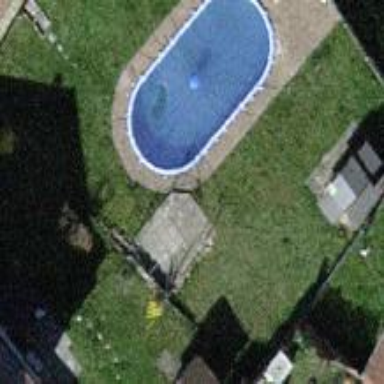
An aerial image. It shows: Swimming pool located in leisure land.